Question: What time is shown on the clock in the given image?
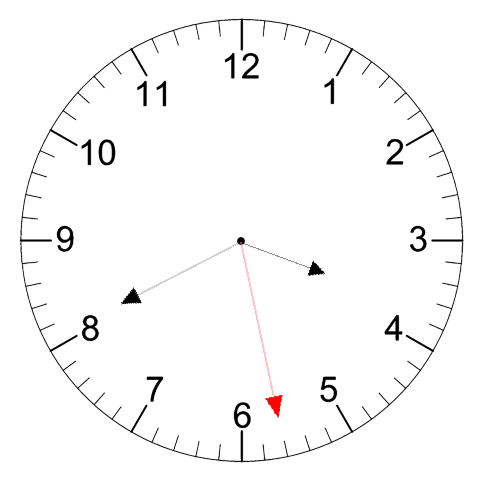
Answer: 03:40:28